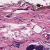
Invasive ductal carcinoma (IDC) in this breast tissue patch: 0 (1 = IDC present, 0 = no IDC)